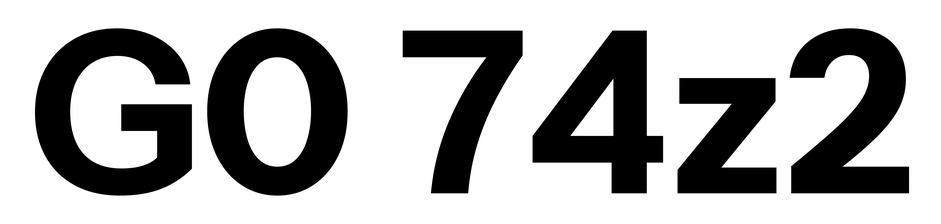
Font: InstrumentSans_Bold